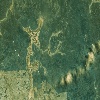
Label: land